Question:
I need to select this div and change width in 'css' file. Question: how select this 'div'?
'''
.nav-pills > li > div.visible-md visible-lg{
}
'''
Can anyone help me?
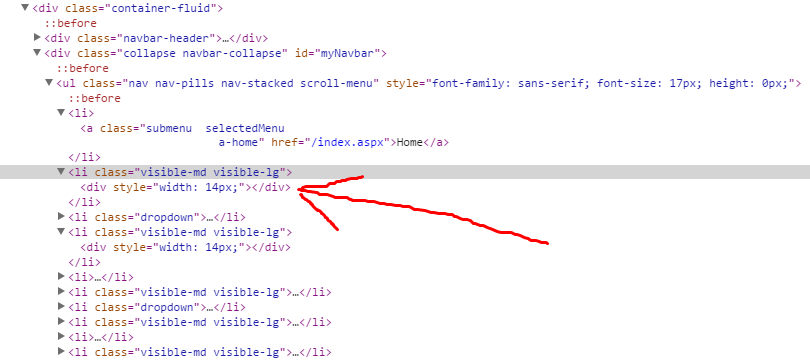
Answer: Try this :
'''
.nav-pills > li:nth-child(2) > div{
}
'''